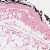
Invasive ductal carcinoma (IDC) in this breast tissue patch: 0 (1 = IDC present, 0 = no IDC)